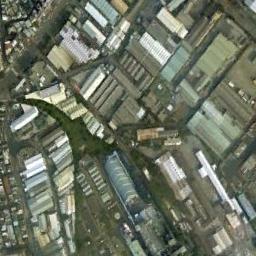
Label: industrial_area